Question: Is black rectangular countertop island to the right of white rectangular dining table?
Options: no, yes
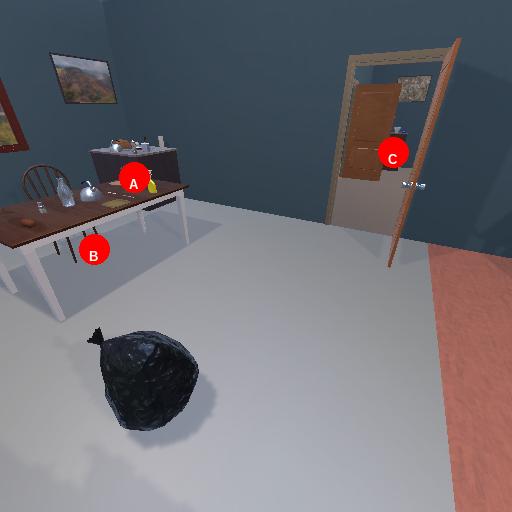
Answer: no